Aerial crown-view tile of a tropical tree (Barro Colorado Island, Panama), acquired 20240716:
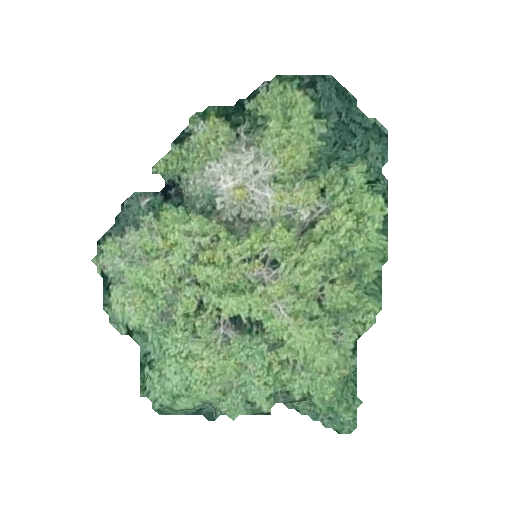
Species: Chrysophyllum cainito
GBIF accepted scientific name: Chrysophyllum cainito
Crown area: 120.262 m²